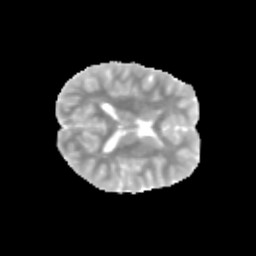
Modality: MD
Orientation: axial
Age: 11
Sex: female
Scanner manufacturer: siemens
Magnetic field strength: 3 T
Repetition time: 3.8 s
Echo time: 0.07 s